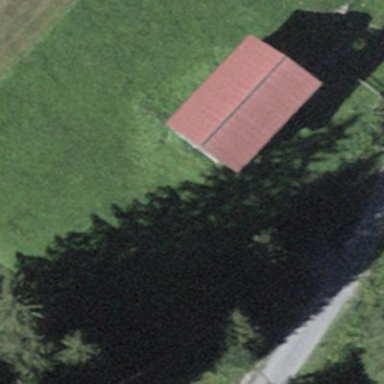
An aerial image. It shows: Building with tile roof.